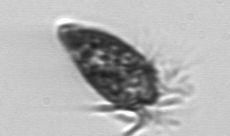
Label: Strombidium_tintinnodes